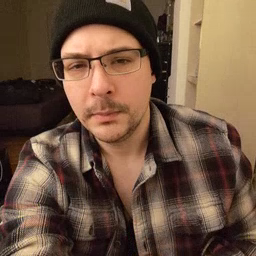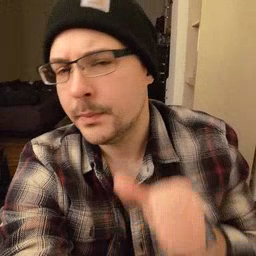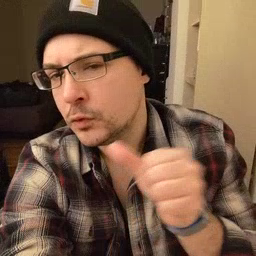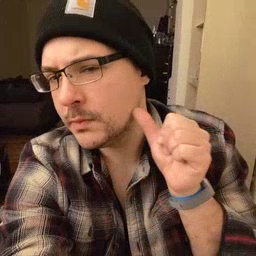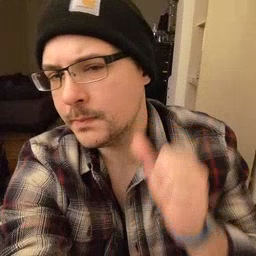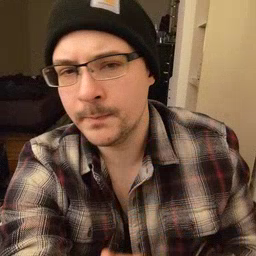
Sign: yesterday